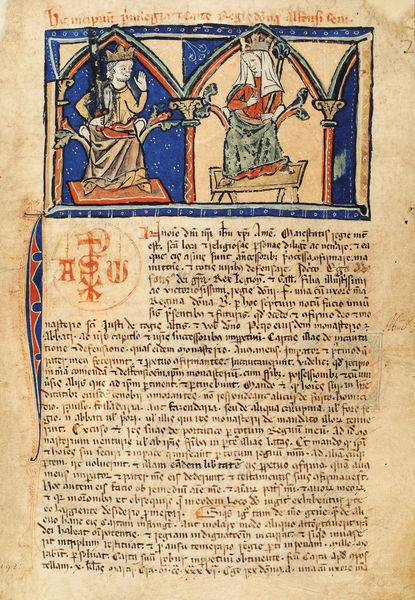
Titel: Tumbo de Toxos Outos
Institution: Madrid, Archivo Historico Nacional
Schlagwörter: blau, mann, gelb, sitzen, frau, schwarz, säule, säulen, rot, schleier, teppich, alt, bibel, bild, kirche, gewand, paar, blatt, krone, schrift, papier, bogen, grafik, vergilbt, könig, thron, verzierung, podest, schriftzeichen, buch, seite, text, initiale, tinte, kapitelle, kapitell, buchseite, ehe, spitzbogen, mittelalter, religiös, königin, handschrift, latein, initial, papyrus, buchmalerei, chronik, minuskel, omega, alpha, bibe, handschfift